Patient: sex M, age 35
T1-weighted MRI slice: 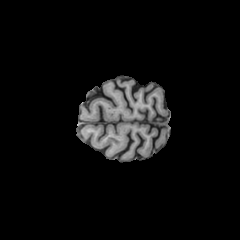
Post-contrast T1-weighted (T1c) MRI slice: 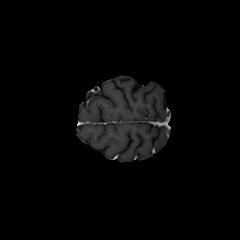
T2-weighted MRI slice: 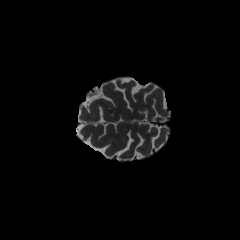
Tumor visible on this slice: no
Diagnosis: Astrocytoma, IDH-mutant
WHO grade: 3